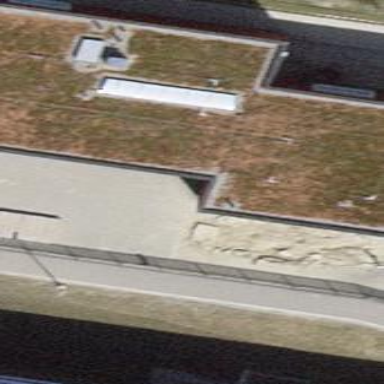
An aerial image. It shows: School building.